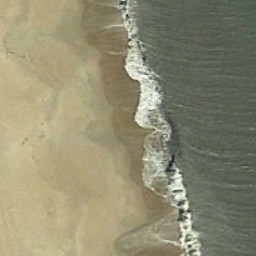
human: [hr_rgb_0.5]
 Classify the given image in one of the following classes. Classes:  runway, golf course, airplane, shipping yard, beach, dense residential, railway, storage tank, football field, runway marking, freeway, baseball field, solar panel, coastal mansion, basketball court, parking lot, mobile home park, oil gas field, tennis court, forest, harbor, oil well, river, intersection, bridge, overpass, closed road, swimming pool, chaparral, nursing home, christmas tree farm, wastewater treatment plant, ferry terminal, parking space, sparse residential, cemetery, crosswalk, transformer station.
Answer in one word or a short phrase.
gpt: beach